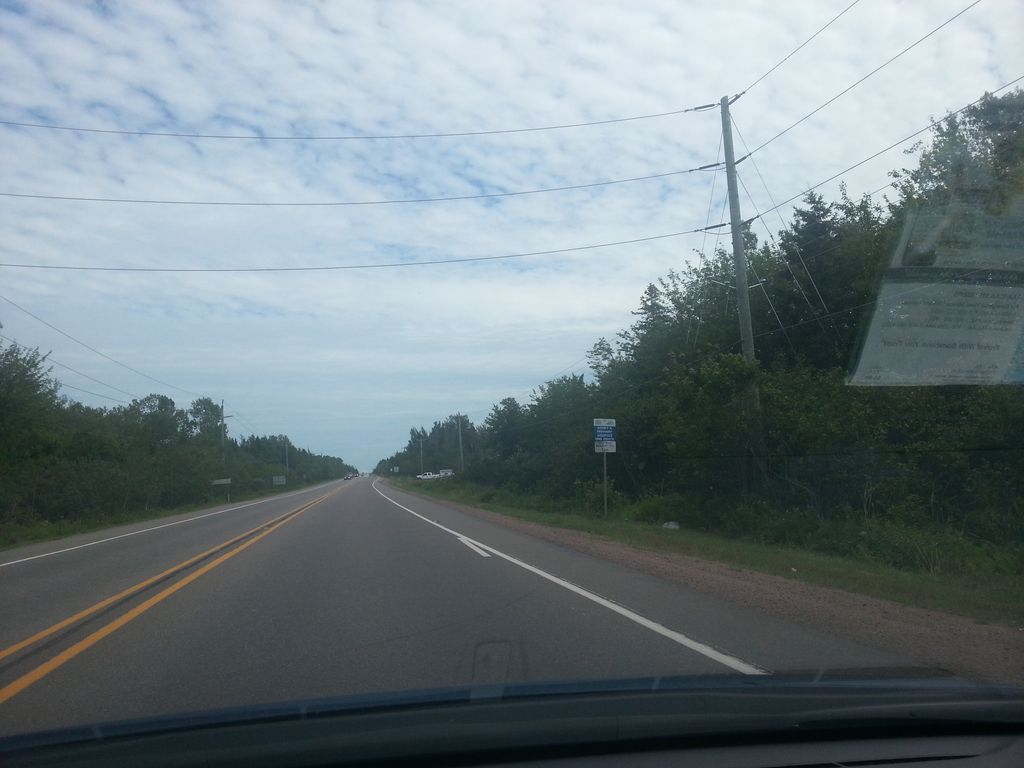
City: charlottetown